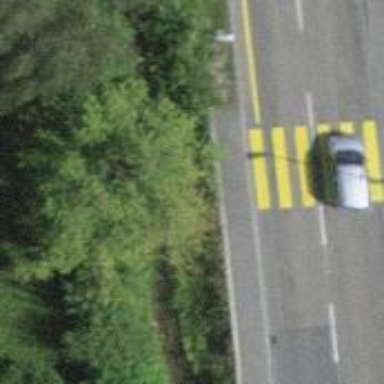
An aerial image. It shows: Kerb serving as barrier.